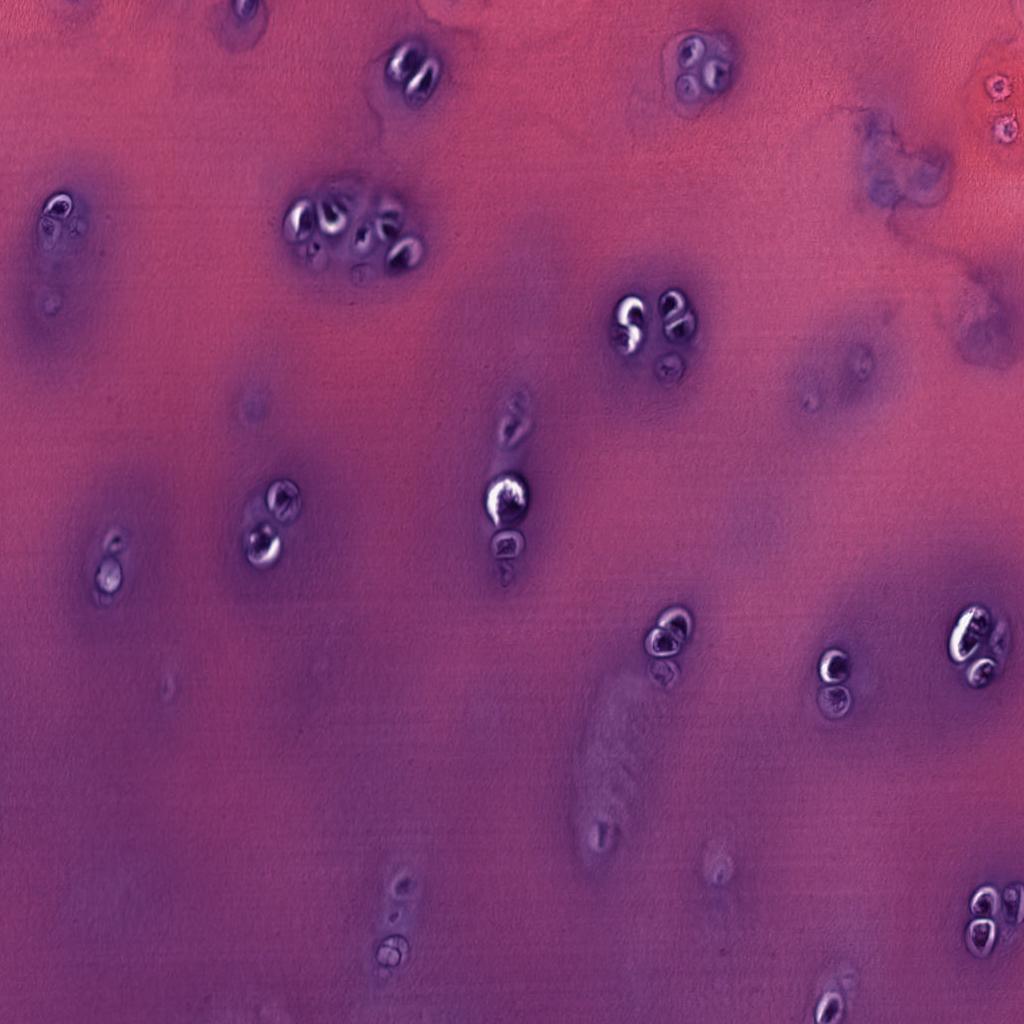
Label: Non-Tumor